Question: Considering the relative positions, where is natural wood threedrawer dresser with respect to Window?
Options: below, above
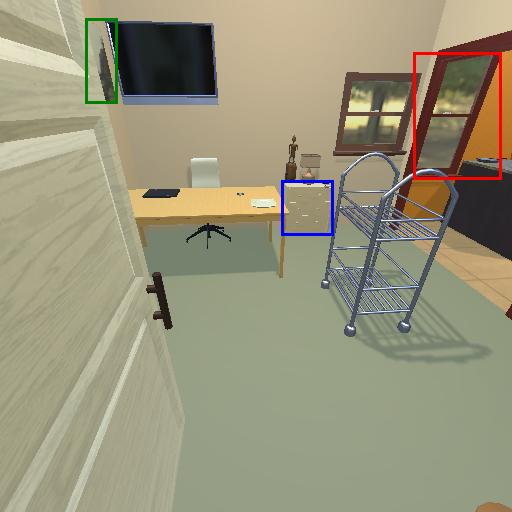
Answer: below